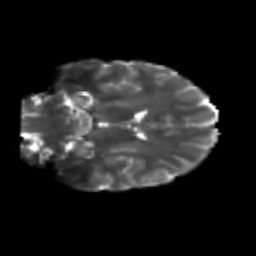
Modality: T2w
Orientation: coronal
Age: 21
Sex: male
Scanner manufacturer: siemens
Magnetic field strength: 3 T
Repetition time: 3.5 s
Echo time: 0.104 s